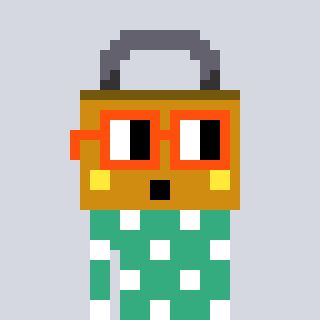
a pixel art character with square orange glasses, a lock-shaped head and a teal-colored body on a cool background